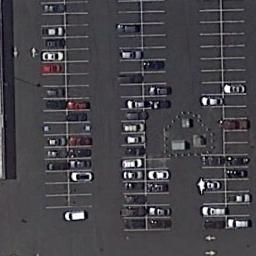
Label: parking_lot